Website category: game
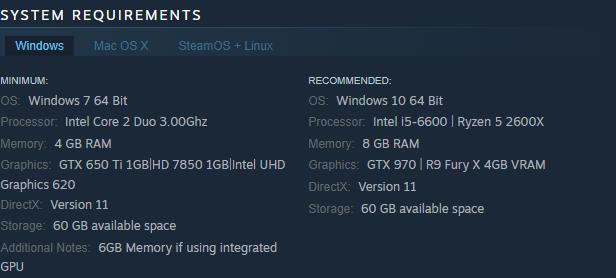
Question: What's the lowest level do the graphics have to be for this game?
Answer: GTX 650 Ti 1GB|HD 7850 1GB|Intel UHD Graphics 620

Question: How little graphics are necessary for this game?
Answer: GTX 650 Ti 1GB|HD 7850 1GB|Intel UHD Graphics 620

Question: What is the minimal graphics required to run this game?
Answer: GTX 650 Ti 1GB|HD 7850 1GB|Intel UHD Graphics 620

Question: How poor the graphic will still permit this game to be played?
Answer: GTX 650 Ti 1GB|HD 7850 1GB|Intel UHD Graphics 620

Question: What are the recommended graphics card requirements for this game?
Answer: GTX 970 | R9 Fury X 4GB VRAM

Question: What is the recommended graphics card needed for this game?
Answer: GTX 970 | R9 Fury X 4GB VRAM

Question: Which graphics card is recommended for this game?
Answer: GTX 970 | R9 Fury X 4GB VRAM

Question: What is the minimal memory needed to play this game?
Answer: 4 GB RAM

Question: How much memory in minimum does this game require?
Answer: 4 GB RAM

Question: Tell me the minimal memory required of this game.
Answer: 4 GB RAM

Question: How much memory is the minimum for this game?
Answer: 4 GB RAM

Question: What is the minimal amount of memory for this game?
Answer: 4 GB RAM

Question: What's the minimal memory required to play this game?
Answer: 4 GB RAM

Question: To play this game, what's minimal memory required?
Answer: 4 GB RAM

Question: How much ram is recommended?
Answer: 8 GB RAM

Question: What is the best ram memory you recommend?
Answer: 8 GB RAM

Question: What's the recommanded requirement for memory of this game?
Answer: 8 GB RAM

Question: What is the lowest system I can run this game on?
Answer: Windows 7 64 Bit

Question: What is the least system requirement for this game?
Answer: Windows 7 64 Bit

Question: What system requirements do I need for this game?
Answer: Windows 7 64 Bit

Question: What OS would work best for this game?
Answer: Windows 10 64 Bit

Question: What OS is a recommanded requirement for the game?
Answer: Windows 10 64 Bit

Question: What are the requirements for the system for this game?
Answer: Windows 10 64 Bit

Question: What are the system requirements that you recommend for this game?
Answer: Windows 10 64 Bit

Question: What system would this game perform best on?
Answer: Windows 10 64 Bit

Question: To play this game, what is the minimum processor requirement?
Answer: Intel Core 2 Duo 3.00Ghz

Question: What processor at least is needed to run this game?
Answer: Intel Core 2 Duo 3.00Ghz

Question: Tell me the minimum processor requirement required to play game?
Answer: Intel Core 2 Duo 3.00Ghz

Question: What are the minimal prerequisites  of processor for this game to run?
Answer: Intel Core 2 Duo 3.00Ghz

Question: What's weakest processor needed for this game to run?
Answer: Intel Core 2 Duo 3.00Ghz

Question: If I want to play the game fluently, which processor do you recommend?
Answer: Intel i5-6600 | Ryzen 5 2600X

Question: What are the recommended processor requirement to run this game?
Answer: Intel i5-6600 | Ryzen 5 2600X

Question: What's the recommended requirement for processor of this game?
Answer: Intel i5-6600 | Ryzen 5 2600X

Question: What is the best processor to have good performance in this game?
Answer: Intel i5-6600 | Ryzen 5 2600X

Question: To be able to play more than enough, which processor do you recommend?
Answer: Intel i5-6600 | Ryzen 5 2600X